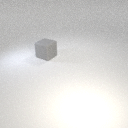
large gray rubber cube